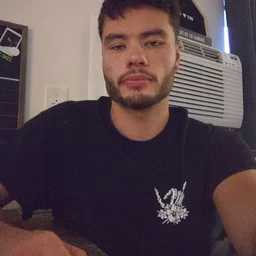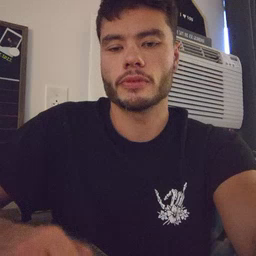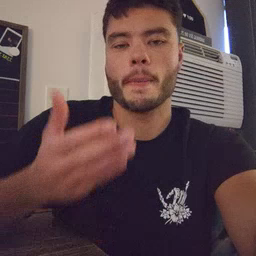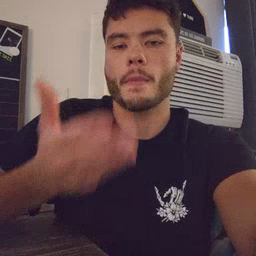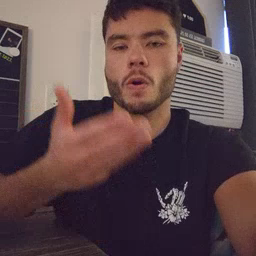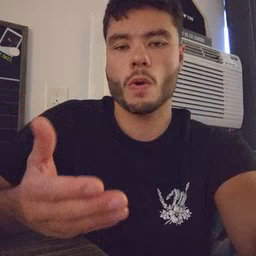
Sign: boat